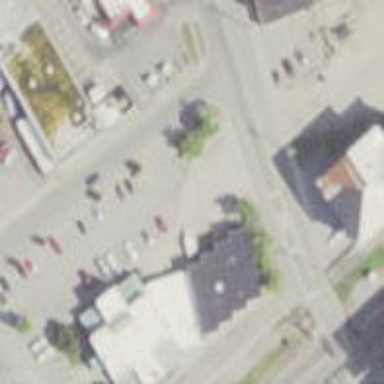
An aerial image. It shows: Fire station building.